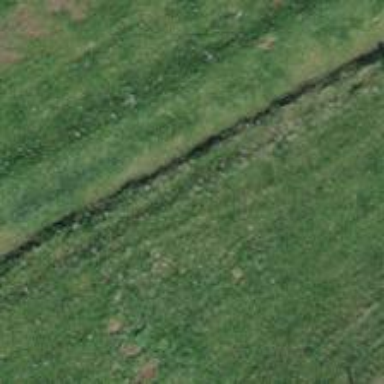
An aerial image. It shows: Track with very rough surface.